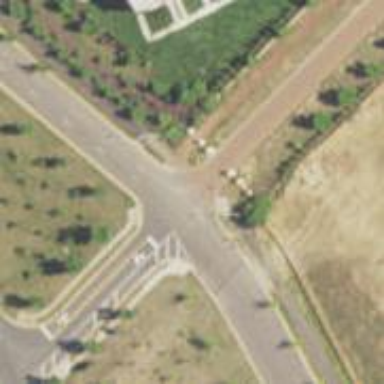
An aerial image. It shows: Unmarked crossing for cyclists on cycleway.